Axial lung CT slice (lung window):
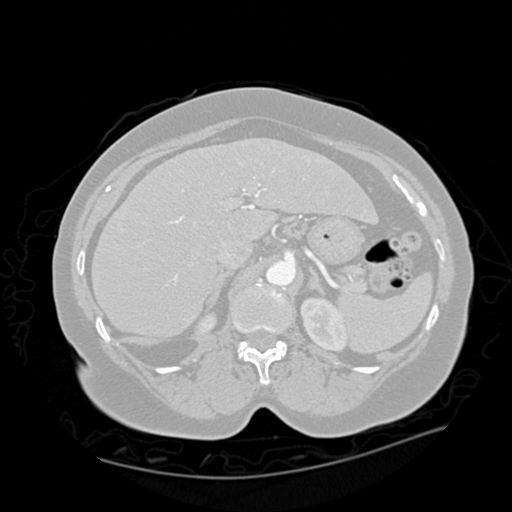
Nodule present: no